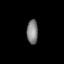
Tissue: lung
Cell type: Myeloid cells
Senescence score: 0.6595
Nuclear area (px): 263
Mean DAPI intensity: 130.551